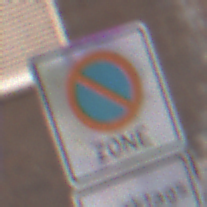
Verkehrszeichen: BeginnEingeschraenktesHalteverbotZone
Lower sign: ZeitangabenMitBeschraenkungAufWochentage1
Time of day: MorningAfternoon
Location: Outdoor (Urban)
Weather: Overcast
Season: NotSpecified
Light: Natural